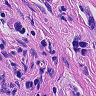
Metastatic tissue present: yes